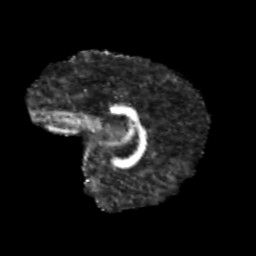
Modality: FA
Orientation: sagittal
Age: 13
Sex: male
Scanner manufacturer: siemens
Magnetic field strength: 3 T
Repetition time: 3.8 s
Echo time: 0.07 s